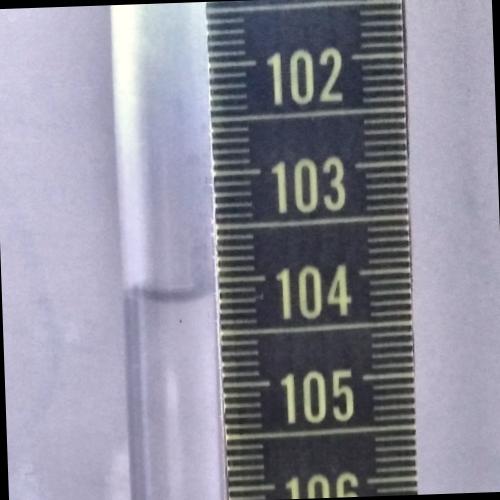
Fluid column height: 104.1 cm